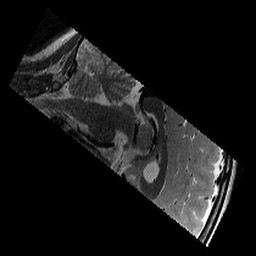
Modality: T2w
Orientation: sagittal
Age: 10
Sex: female
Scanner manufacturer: siemens
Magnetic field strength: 3 T
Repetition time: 9.23 s
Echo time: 0.067 s